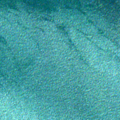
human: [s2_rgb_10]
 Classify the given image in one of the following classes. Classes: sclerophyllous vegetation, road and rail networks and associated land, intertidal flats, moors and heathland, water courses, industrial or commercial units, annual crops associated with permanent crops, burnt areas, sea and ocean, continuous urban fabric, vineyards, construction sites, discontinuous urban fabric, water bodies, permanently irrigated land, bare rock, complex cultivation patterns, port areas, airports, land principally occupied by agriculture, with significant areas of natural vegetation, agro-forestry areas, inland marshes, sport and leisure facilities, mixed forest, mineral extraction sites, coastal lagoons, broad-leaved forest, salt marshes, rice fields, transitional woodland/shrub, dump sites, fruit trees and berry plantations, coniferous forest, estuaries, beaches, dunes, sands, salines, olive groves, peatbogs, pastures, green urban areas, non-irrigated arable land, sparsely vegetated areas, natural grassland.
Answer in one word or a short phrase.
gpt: sea and ocean